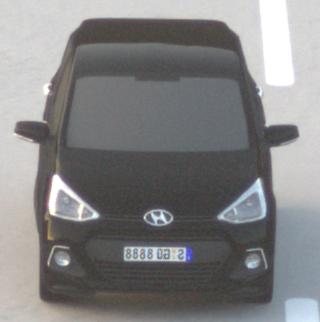
Make: Hyundai
Model: i10
Detailed model: Gen. 2
Model produced from: 2013
Model produced until: 2019
Doors: 5
Color: black
Road condition: dry road
Daytime: sunrise or sunset
Contrast: low contrast